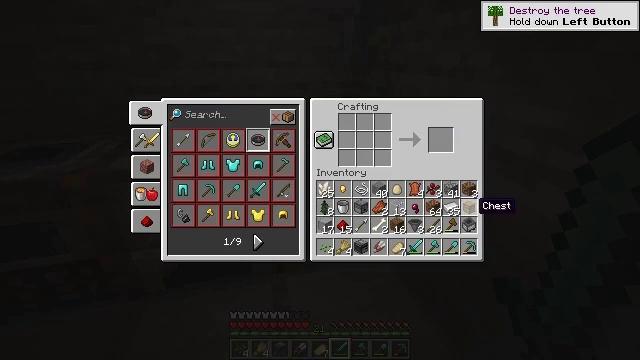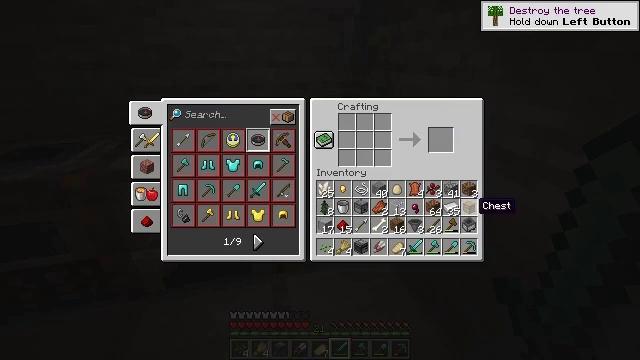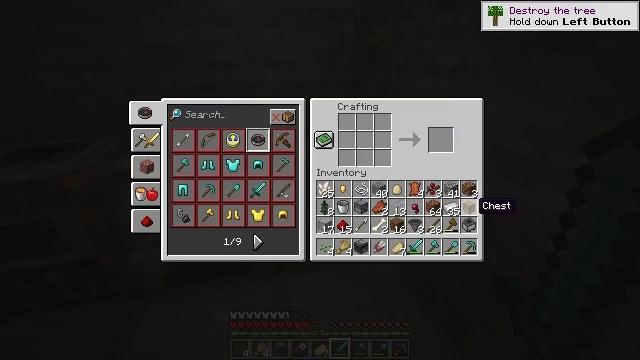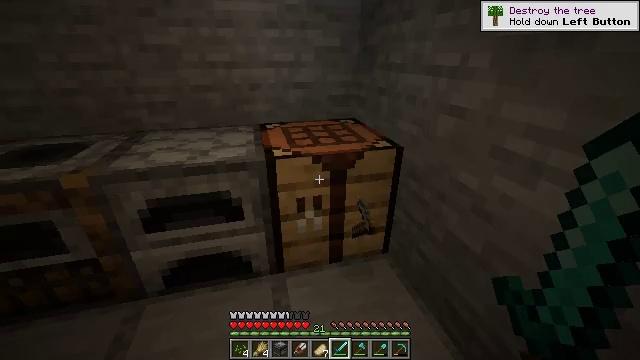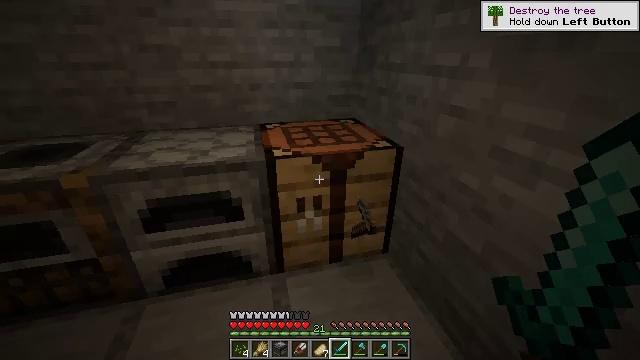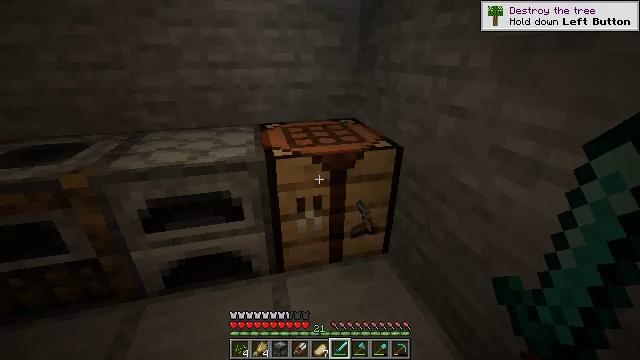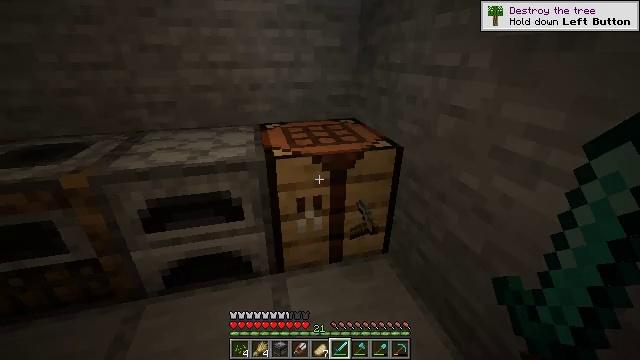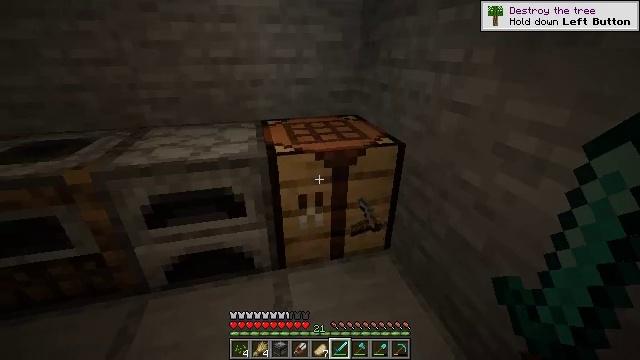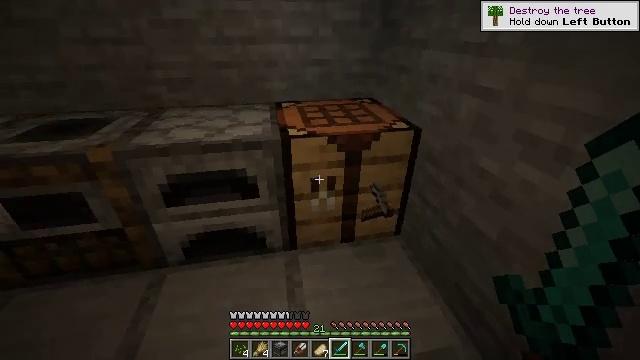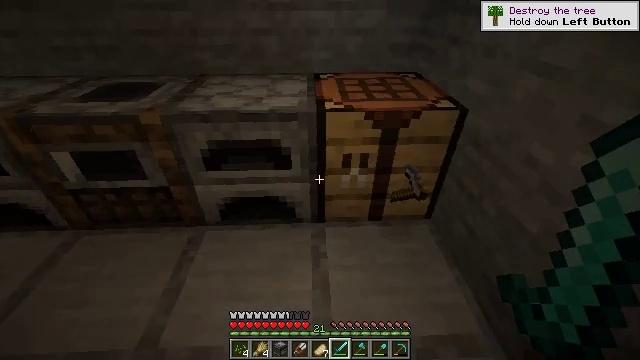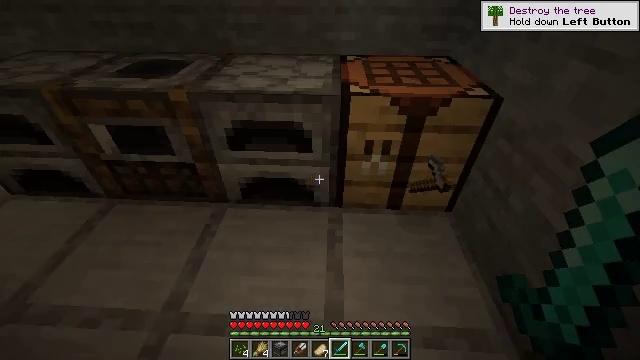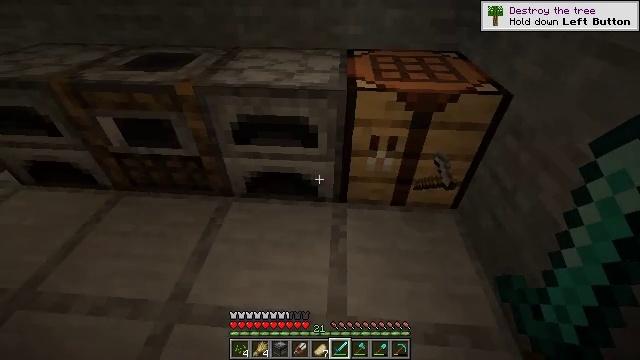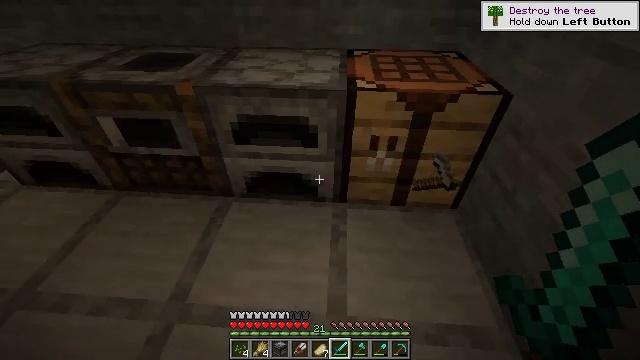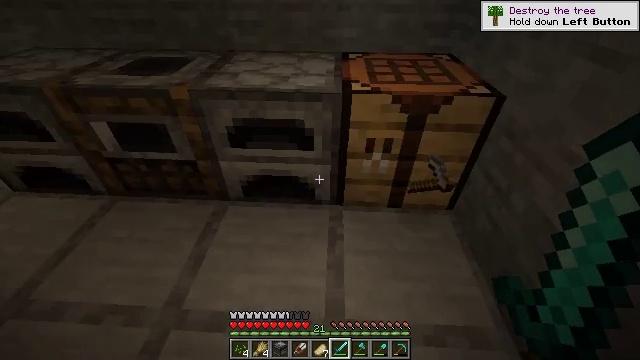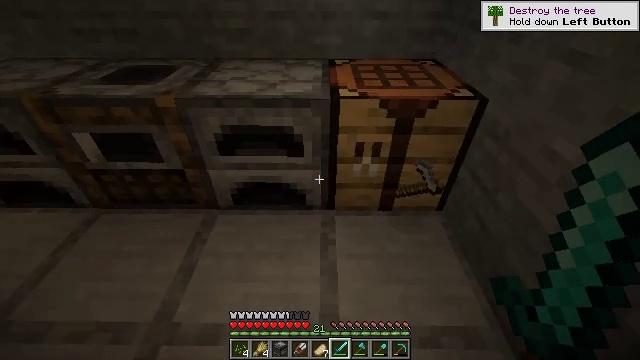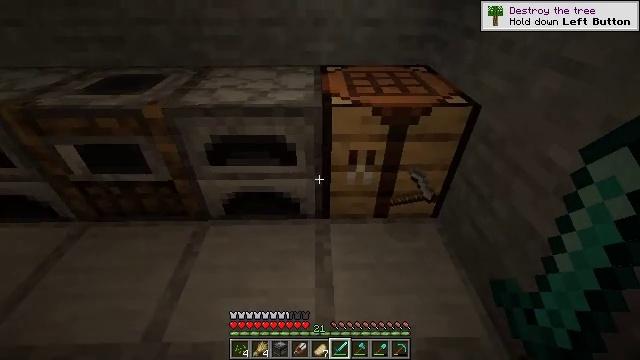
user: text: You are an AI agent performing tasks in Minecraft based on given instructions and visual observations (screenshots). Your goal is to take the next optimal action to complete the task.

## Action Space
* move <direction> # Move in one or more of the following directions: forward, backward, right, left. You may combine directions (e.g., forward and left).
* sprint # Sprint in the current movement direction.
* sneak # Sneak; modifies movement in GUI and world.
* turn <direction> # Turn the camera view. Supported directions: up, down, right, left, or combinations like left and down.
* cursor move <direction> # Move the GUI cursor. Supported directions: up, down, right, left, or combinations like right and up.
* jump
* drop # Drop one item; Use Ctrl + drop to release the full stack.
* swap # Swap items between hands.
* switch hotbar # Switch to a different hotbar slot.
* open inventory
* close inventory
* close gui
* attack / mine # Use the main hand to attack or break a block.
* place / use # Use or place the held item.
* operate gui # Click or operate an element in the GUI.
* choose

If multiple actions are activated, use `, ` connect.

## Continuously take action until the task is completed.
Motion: motion action
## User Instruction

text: craft item air
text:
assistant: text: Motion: no_op
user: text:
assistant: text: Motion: no_op
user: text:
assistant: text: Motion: no_op
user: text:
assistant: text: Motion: no_op
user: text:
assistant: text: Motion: no_op
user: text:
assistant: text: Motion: no_op
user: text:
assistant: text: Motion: no_op
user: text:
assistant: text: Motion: turn left and down
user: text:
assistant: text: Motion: turn left and down
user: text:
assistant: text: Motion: turn left and down
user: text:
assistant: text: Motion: turn left and down
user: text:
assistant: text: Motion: no_op
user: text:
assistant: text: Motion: turn right
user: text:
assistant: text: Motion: turn right and up
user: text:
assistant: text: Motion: move forward, turn right
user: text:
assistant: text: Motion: move forward
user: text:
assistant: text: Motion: move forward, turn right
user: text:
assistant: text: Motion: move forward, turn right
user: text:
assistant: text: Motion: move forward and move right, turn right
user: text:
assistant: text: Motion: move forward and move right
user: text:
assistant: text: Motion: move forward and move right
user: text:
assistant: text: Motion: move forward and move right, turn left
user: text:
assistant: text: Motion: move right, turn left
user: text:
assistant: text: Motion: turn left
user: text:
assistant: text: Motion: turn left
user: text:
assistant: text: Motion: turn left
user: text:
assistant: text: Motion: turn left
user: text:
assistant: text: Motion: turn left
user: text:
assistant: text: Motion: turn left
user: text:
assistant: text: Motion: turn left